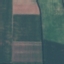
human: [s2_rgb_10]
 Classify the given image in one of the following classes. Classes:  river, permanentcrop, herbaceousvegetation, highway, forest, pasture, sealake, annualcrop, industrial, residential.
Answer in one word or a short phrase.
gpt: AnnualCrop